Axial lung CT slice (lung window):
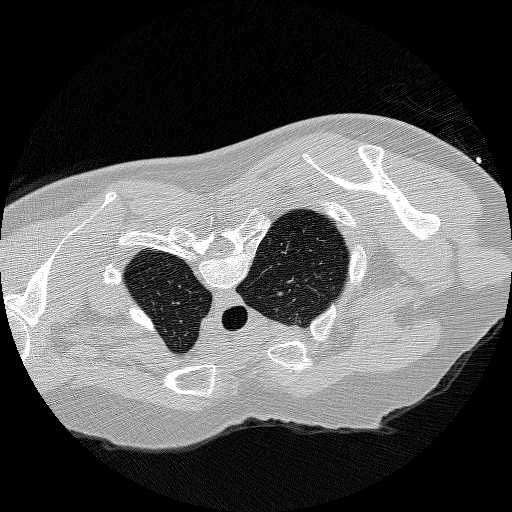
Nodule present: no